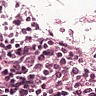
Metastatic tissue present: no